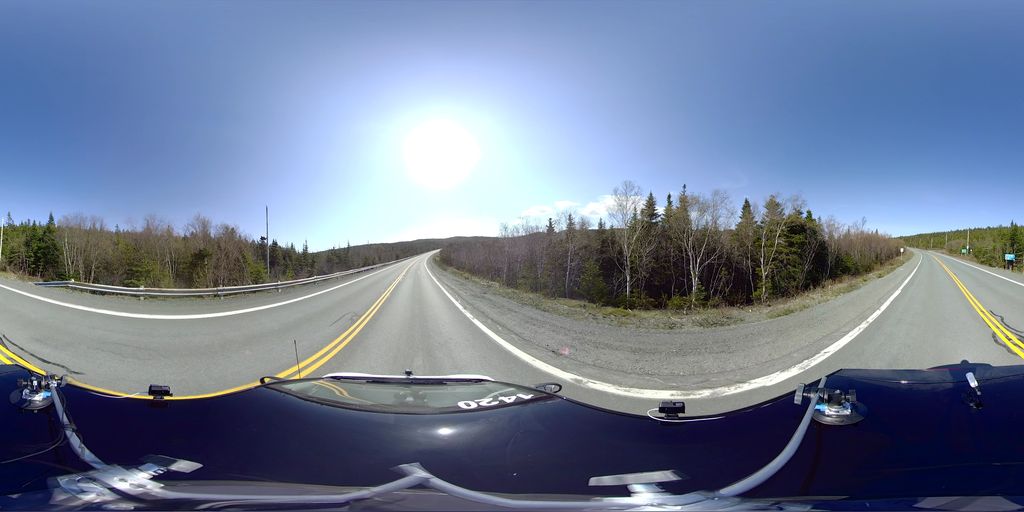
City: st_johns